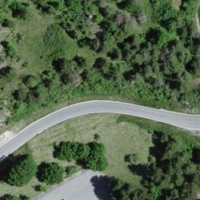
EUNIS habitat code: 24
Species observed at this site:
Thaumetopoea pityocampa
Aegithalos caudatus
Xylocopa violacea
Sylvia atricapilla
Celastrina argiolus
Opisthograptis luteolata
Idaea degeneraria
Phoenicurus ochruros
Sitta europaea
Periparus ater
Onobrychis montana
Melitaea cinxia
Lophophanes cristatus
Chloris chloris
Cyaniris semiargus
Calliptamus italicus
Minois dryas
Lanius collurio
Aporia crataegi
Cephalanthera longifolia
Anthocharis cardamines
Libelloides coccajus
Emberiza cia
Mantis religiosa
Melanargia galathea
Upupa epops
Polyommatus icarus
Adelphocoris lineolatus